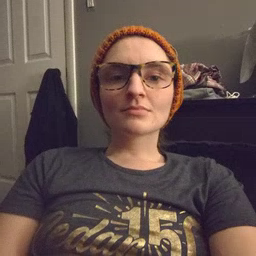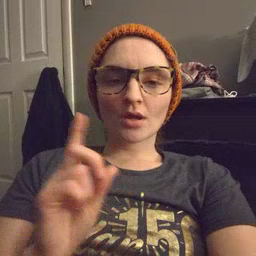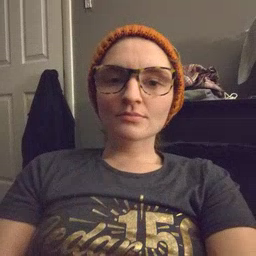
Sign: where